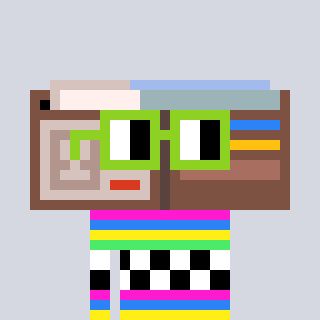
a pixel art character with square light green glasses, a wallet-shaped head and a slimegreen-colored body on a cool background